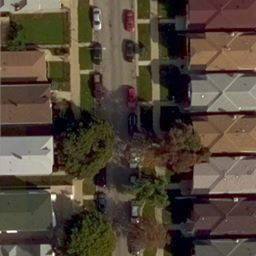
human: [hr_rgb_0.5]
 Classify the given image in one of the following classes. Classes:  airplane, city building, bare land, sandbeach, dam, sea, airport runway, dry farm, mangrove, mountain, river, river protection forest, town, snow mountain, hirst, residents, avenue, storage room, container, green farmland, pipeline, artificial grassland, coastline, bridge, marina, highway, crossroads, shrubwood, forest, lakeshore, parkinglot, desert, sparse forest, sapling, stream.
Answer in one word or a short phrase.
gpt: residents